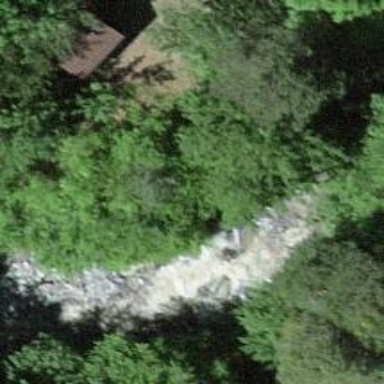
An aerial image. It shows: There is ford in the area.